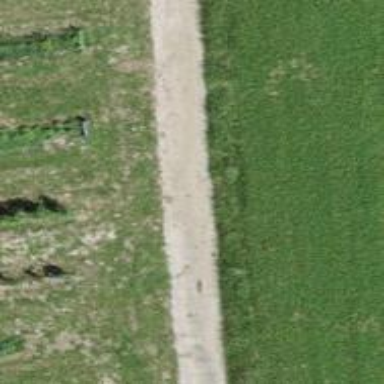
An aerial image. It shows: Track with fine gravel surface. The track type is grade 2.